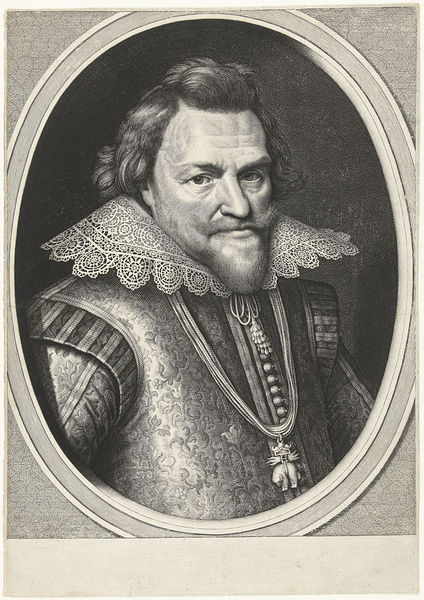
Titel: Portret van Filips Willem, prins van Oranje
Künstler: Willem Jacobsz. Delff
Standort: Amsterdam
Institution: Rijksmuseum
Schlagwörter: mann, weiß, braun, grau, marmor, mund, nase, schwarz, bart, jacke, schnurrbart, augen, band, gesicht, kleidung, kragen, rahmen, spitze, bild, halskrause, portrait, porträt, haare, brosche, brustbild, kinn, locken, prtrait, oval, rund, skulptur, halsband, kette, grafik, kaiser, schnäuzer, streng, ornamente, kinnbart, panzer, buch, druck, schwarz-weiß, monogramm, radierung, stich, stirnfalten, herrscher, krause, rüstung, spitzbart, wappen, anhänger, entdecker, bär, eisbär, kolumbus, eroberer, mongramm